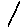
Label: line